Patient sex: F
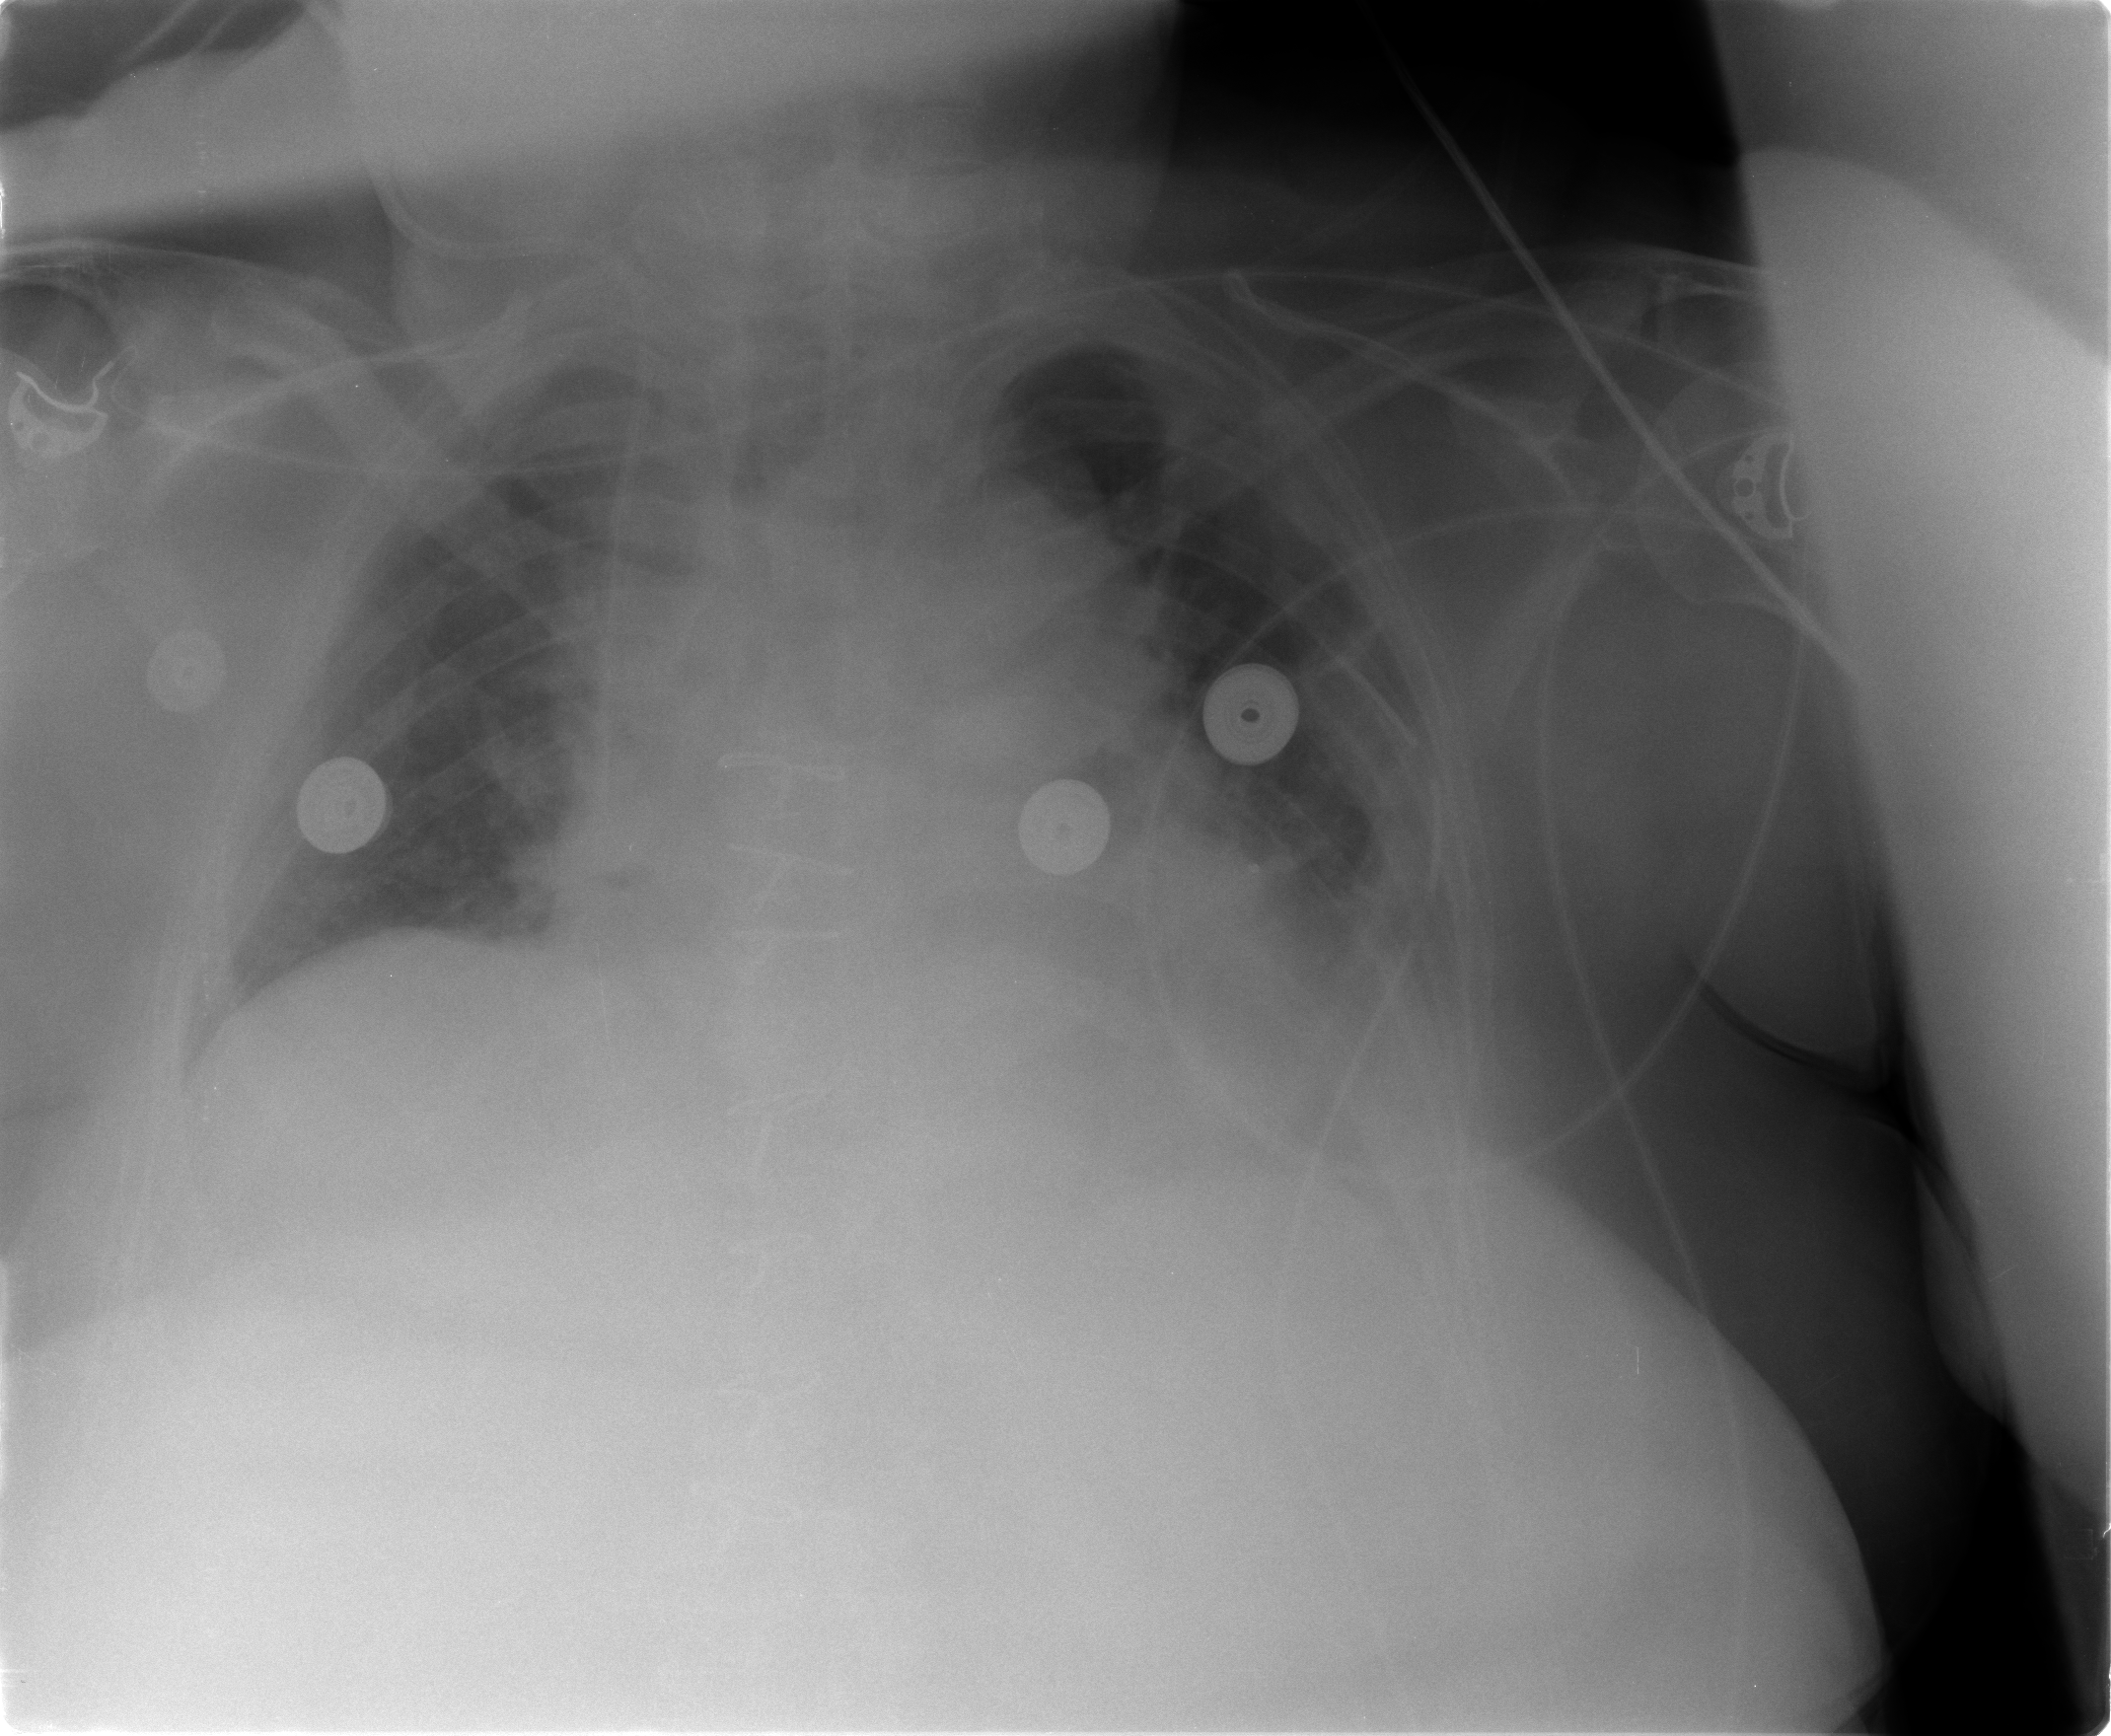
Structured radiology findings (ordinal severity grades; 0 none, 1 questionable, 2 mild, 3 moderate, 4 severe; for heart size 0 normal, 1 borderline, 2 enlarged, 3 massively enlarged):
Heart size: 2
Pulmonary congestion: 2
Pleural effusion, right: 1
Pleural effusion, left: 1
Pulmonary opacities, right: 0
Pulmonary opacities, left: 0
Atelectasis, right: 2
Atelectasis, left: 2